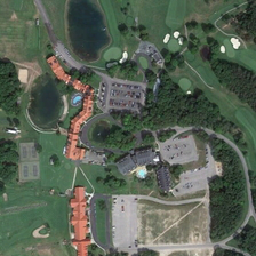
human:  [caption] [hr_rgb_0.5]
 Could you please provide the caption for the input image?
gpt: Several pools of some plants some plants.

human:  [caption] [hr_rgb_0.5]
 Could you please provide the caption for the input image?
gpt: The pool is blue, the grass is green, and the trees are dark green.

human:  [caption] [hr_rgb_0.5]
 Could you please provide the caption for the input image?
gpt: Two plant pools, a few houses, a few cars.

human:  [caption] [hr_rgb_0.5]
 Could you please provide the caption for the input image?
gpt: The pool is blu e, the grass is green and the trees are dark green.

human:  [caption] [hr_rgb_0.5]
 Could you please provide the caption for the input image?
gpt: The swimming pool is blue, the grass is green, and the trees are dark green.